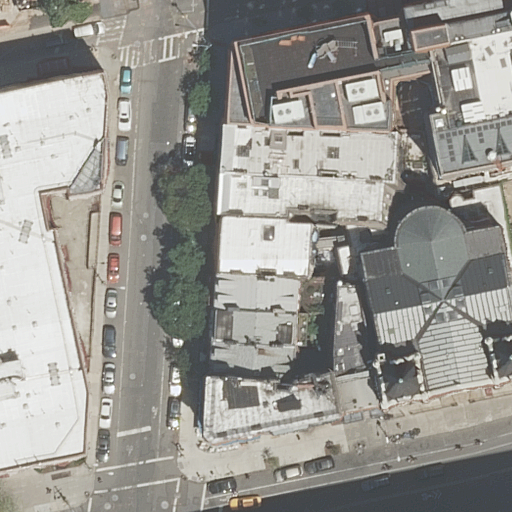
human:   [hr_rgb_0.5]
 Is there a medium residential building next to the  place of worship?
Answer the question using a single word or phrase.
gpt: yes

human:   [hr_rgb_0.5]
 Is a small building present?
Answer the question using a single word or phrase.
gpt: yes

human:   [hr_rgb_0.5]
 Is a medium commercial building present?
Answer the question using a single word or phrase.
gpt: no

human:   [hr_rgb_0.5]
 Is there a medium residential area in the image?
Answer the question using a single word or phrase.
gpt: no

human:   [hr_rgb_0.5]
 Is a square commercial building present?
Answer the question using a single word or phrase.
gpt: no

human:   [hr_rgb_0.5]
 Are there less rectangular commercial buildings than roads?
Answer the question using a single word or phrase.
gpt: yes

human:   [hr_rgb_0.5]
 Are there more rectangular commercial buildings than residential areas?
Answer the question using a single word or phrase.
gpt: no

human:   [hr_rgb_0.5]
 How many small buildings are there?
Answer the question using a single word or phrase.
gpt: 1

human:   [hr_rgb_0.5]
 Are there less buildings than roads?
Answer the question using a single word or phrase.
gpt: no

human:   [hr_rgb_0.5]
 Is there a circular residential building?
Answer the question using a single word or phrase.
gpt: no

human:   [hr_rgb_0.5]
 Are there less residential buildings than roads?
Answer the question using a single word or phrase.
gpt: no

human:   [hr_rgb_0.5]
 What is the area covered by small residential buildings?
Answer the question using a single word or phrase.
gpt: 0m2

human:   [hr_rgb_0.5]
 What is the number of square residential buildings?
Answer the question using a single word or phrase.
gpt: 0

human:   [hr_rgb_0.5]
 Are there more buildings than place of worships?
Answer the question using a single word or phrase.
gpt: yes

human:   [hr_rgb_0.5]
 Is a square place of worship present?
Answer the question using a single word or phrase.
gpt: no

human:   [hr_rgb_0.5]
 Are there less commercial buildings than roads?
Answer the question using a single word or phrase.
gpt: yes

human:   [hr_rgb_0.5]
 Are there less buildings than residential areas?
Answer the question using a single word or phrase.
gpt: no

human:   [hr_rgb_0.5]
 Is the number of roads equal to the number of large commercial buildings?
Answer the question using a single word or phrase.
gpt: no

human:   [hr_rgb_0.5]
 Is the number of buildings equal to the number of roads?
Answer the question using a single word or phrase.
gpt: no

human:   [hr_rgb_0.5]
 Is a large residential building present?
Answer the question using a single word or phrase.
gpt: yes

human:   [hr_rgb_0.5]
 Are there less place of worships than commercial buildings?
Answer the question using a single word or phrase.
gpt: no

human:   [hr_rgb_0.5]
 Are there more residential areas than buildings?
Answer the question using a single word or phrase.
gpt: no

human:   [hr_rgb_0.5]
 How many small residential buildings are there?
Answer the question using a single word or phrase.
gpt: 0

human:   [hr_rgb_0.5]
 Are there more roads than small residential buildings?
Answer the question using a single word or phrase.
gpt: yes

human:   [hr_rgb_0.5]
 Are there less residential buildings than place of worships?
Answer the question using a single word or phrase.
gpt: no

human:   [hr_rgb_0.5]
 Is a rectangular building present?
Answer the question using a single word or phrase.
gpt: yes

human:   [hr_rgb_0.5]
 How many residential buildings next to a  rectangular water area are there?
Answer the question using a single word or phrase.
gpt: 0

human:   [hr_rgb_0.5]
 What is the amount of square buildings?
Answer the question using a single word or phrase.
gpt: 0

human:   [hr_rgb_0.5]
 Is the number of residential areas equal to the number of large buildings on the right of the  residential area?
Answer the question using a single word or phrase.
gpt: yes

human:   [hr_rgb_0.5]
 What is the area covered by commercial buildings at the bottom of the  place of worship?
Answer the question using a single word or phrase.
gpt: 0m2

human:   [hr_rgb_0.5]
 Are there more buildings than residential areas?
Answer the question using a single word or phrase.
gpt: yes

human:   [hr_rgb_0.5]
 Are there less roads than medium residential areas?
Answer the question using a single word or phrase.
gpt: no

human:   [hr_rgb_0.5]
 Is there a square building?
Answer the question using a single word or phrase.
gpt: no

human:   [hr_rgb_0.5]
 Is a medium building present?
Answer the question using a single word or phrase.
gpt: yes

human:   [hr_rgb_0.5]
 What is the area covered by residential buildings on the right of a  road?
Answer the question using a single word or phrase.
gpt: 2509m2

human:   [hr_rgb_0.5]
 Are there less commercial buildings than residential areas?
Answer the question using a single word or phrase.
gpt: yes